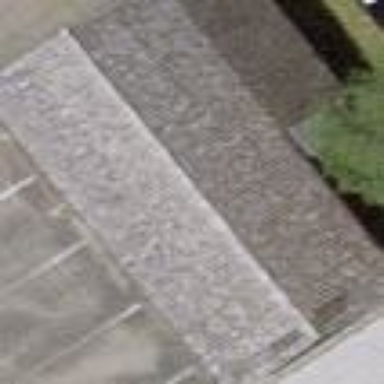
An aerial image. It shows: Warehouse.